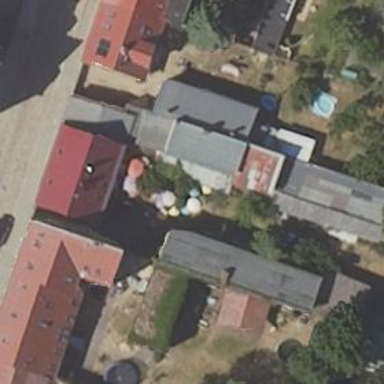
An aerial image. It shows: Shed.